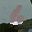
Label: 6